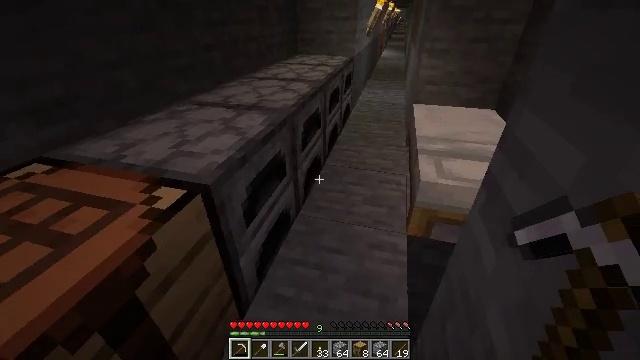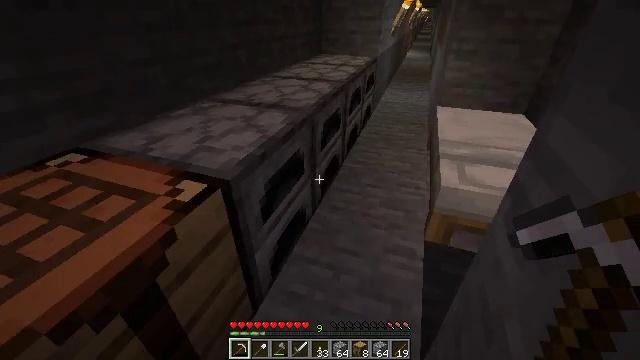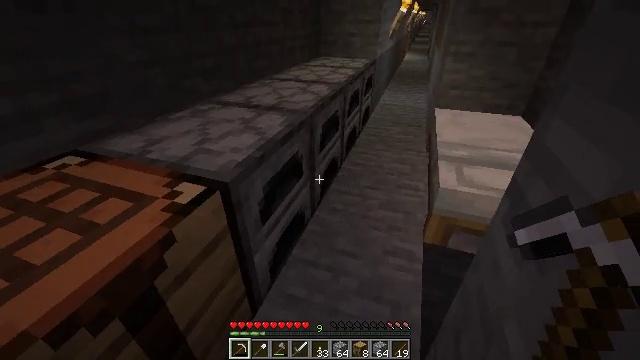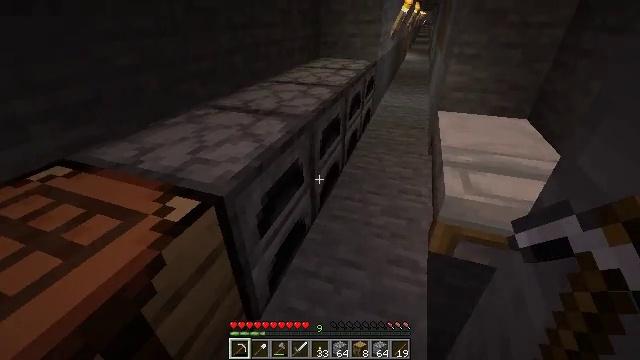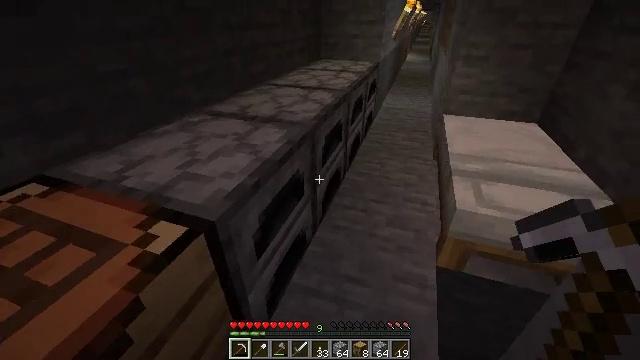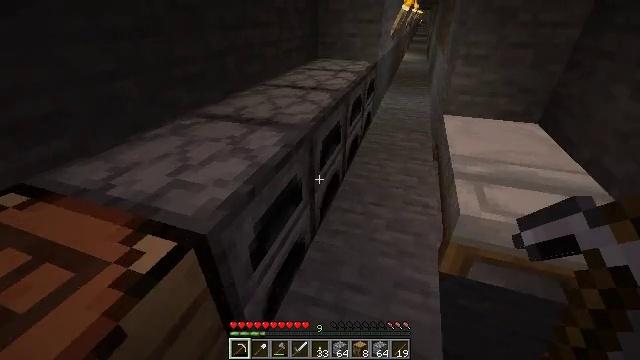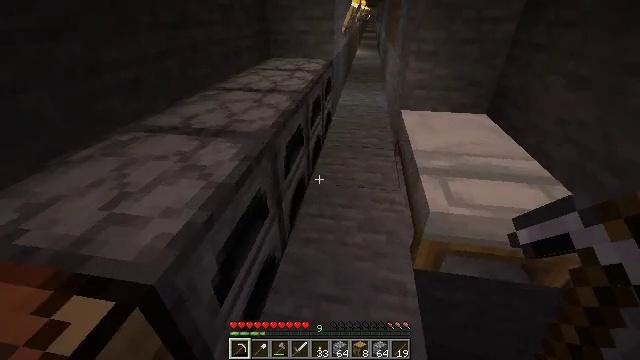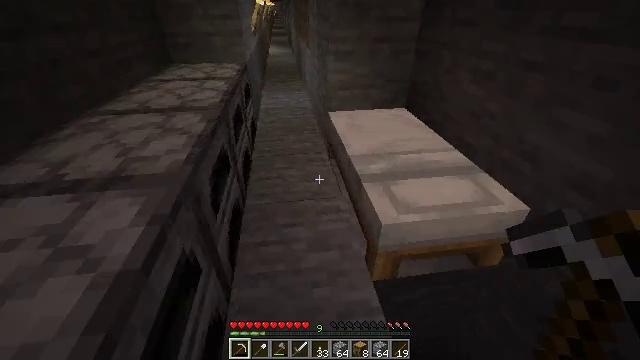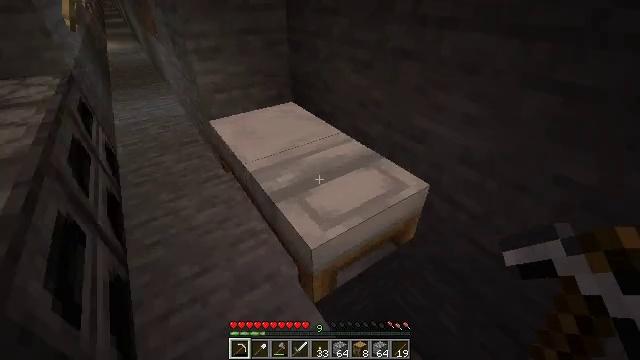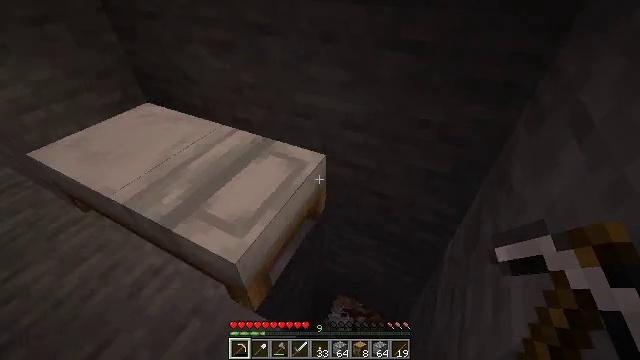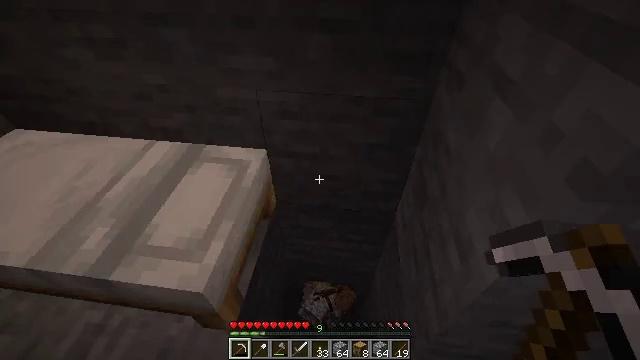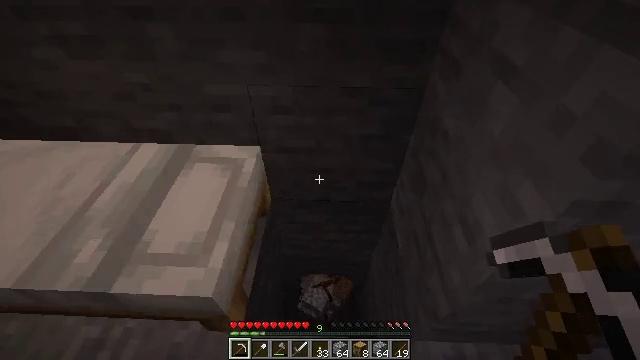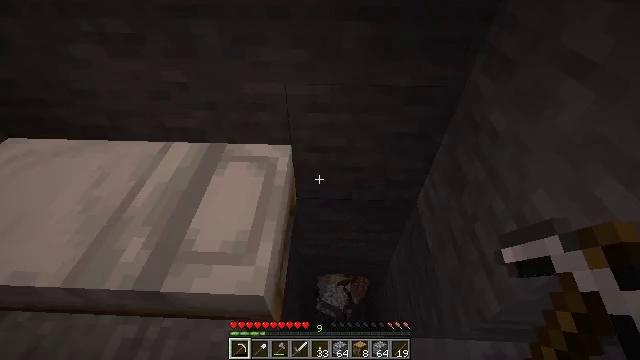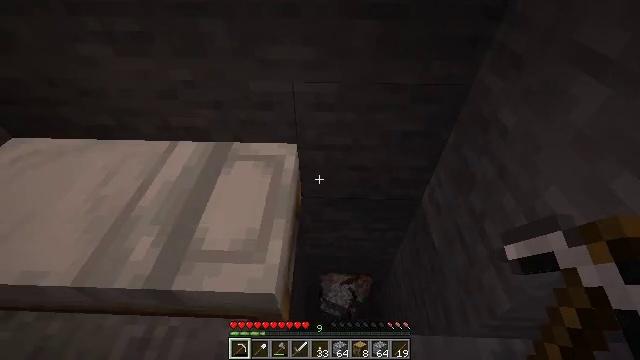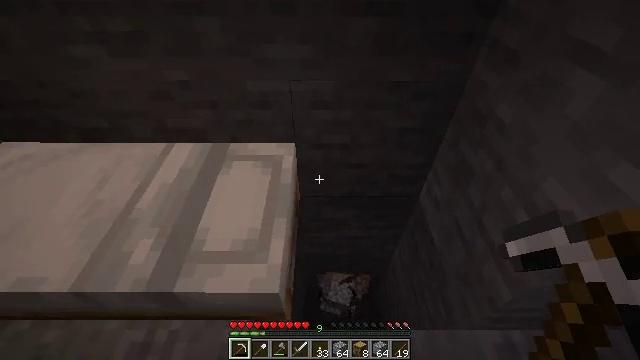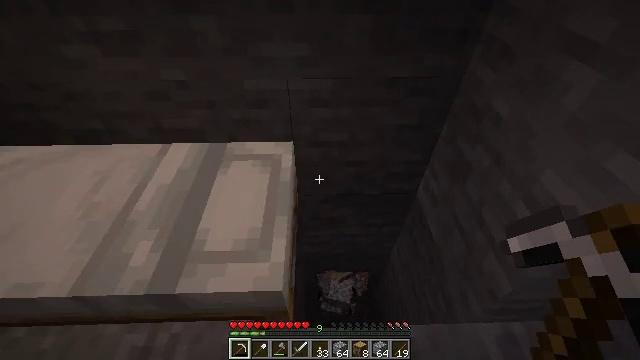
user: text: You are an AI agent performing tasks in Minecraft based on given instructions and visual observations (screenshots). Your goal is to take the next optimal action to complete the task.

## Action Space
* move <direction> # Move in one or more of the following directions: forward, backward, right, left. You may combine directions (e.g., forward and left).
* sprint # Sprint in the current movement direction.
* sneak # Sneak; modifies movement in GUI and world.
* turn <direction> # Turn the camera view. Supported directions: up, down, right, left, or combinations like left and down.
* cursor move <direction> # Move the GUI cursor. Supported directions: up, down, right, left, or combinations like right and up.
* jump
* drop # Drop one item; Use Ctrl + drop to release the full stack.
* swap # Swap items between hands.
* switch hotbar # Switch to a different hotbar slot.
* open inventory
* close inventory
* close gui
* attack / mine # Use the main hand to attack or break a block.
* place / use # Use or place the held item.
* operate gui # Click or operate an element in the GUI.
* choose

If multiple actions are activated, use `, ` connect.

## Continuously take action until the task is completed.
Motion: motion action
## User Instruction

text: Remove a lapis lazuli from the inventory.
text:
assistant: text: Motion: turn left
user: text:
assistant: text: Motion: no_op
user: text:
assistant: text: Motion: move forward
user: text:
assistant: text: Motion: move forward
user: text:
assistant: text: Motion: move forward
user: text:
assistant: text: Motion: move forward, turn right
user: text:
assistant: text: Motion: move forward, turn right
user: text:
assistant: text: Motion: move forward, turn right and down
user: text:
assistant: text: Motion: turn right and down
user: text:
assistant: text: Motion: move left, turn right and down
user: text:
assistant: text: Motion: move left, turn right and down
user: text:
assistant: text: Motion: no_op
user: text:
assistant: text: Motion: no_op
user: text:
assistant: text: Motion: turn right
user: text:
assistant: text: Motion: turn right
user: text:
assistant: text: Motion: no_op
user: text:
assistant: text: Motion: no_op
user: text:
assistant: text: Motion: no_op
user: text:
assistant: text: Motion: no_op
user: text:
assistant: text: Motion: no_op
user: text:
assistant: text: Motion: no_op
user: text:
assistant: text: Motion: move right
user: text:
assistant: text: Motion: move right
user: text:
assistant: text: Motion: no_op
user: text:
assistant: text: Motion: turn left and up
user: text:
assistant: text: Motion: turn up
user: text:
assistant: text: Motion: turn up
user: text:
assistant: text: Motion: open inventory
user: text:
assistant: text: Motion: open inventory
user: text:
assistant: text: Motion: open inventory